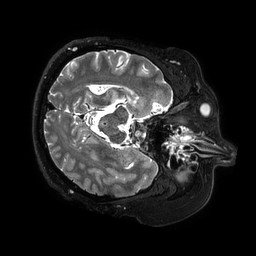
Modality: T2w
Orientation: axial
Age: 54
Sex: male
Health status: ill
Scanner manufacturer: philips
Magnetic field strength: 3 T
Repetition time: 3.5 s
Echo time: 0.3 s